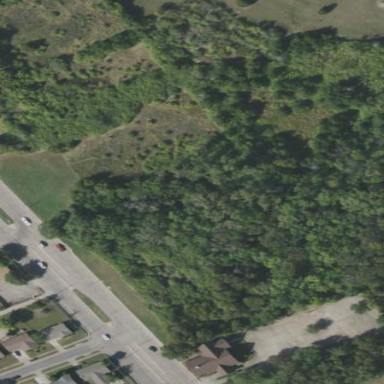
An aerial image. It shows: Grassy plot area designated for zoning.